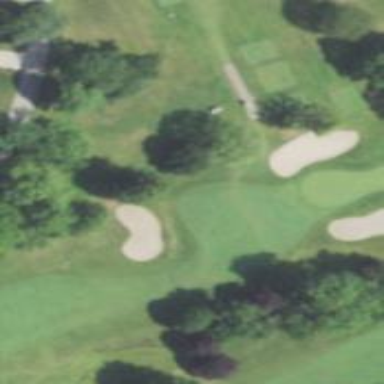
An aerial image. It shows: View of golf hole.